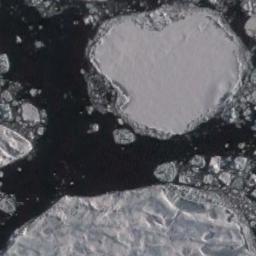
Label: sea_ice